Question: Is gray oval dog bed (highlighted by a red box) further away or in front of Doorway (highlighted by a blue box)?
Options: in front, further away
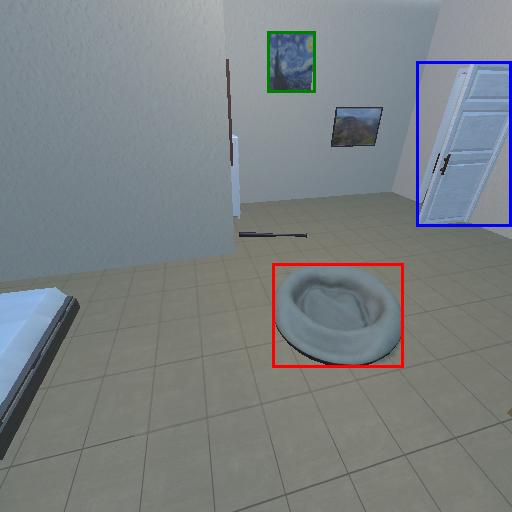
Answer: in front